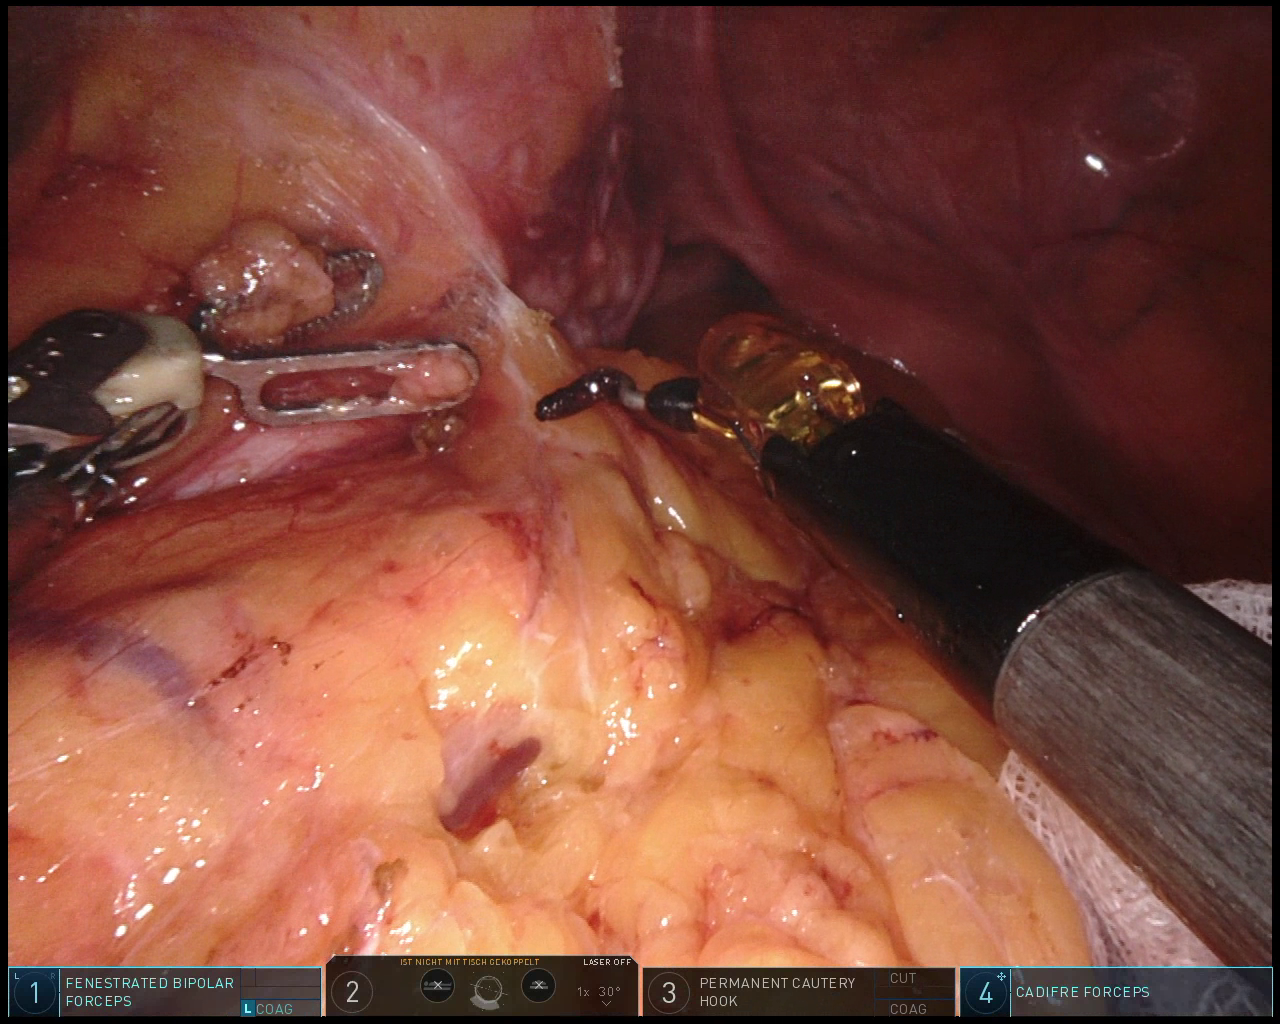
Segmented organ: ureter
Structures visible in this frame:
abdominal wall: no
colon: no
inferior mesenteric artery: no
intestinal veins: no
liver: no
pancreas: no
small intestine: no
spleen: no
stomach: no
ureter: yes
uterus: yes
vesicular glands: no